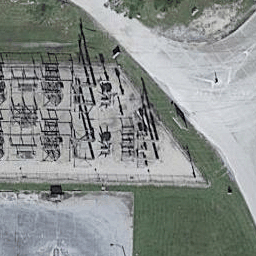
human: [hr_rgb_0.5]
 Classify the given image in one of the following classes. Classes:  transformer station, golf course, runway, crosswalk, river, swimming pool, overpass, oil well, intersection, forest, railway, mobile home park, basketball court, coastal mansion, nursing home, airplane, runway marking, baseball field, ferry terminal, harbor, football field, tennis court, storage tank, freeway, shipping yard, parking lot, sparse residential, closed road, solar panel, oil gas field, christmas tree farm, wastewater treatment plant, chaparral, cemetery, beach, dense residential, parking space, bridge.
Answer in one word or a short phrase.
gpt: transformer station